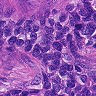
Metastatic tissue present: yes